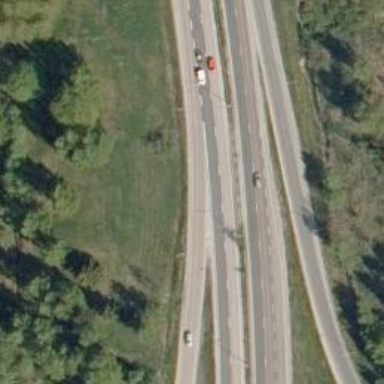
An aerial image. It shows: Asphalt road designated as trunk highway.